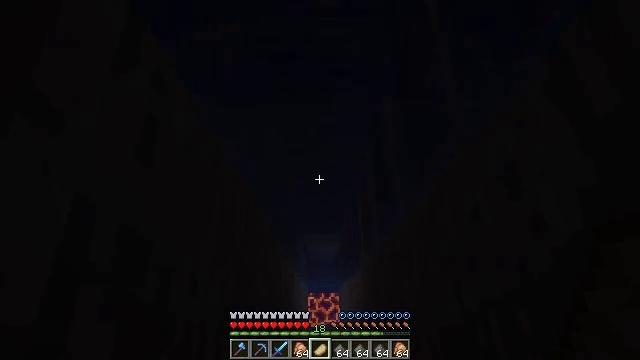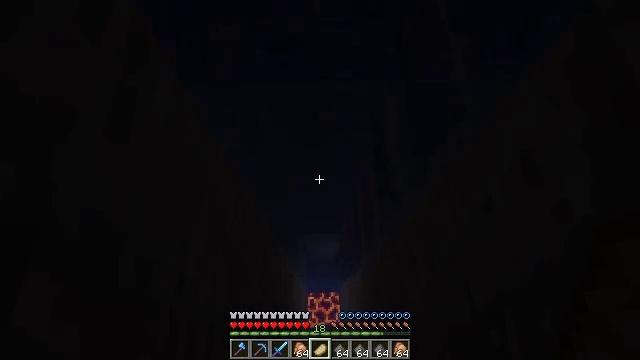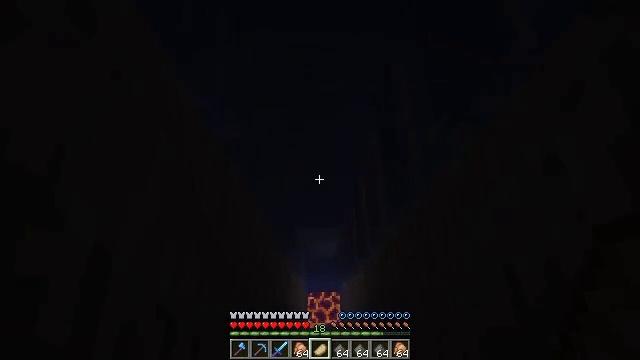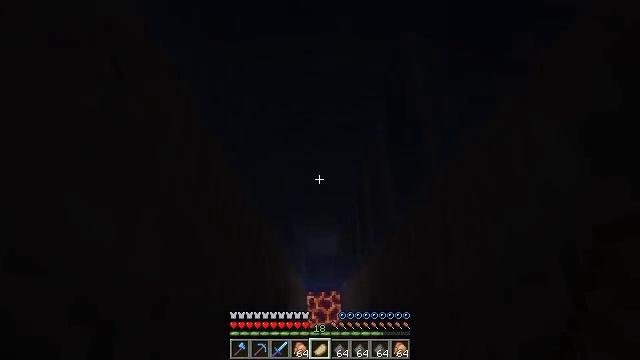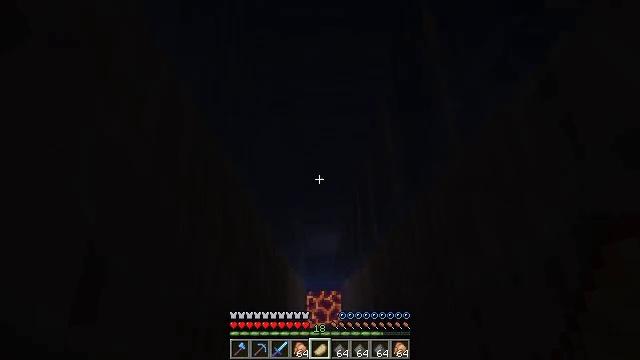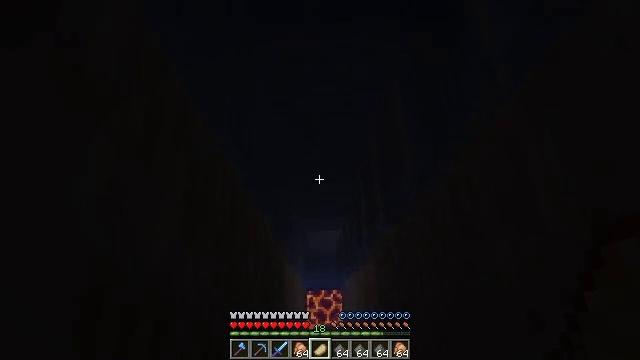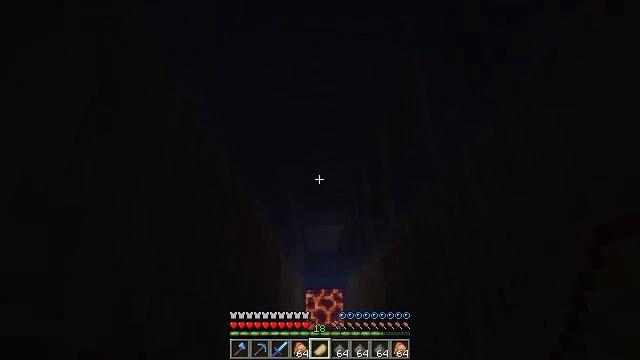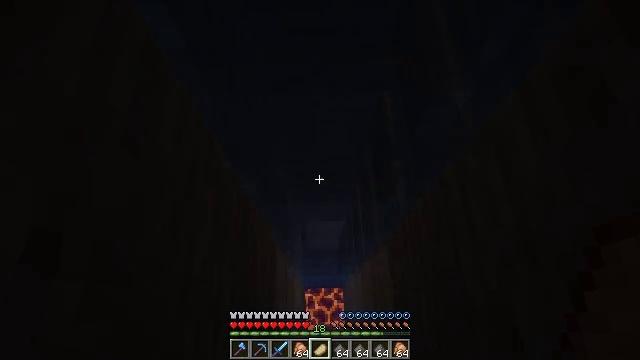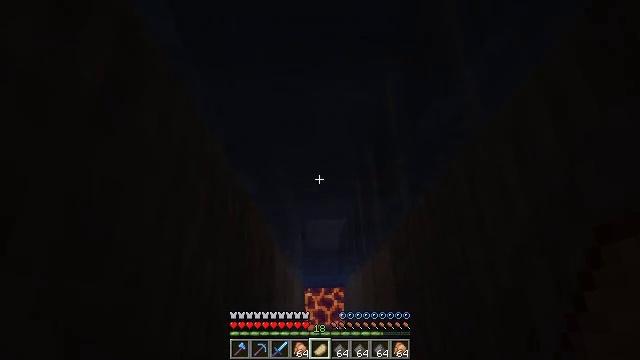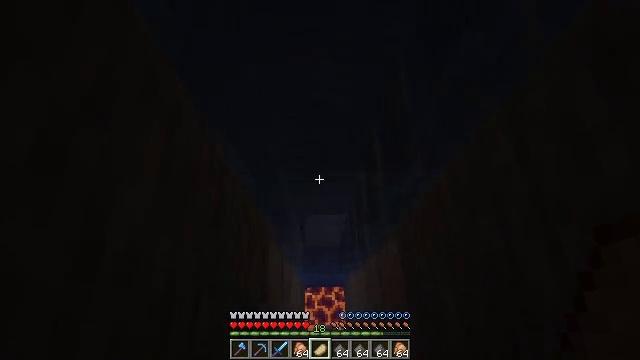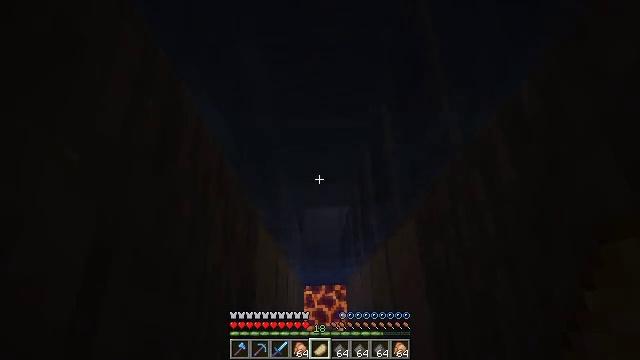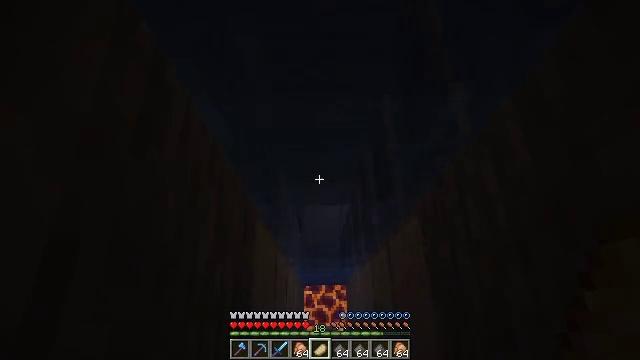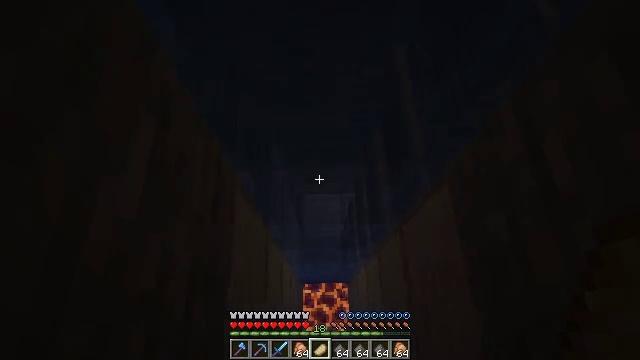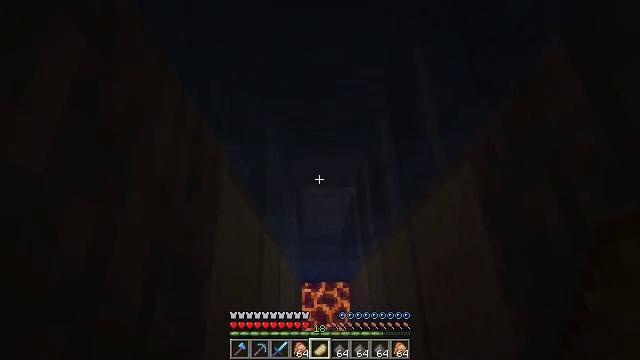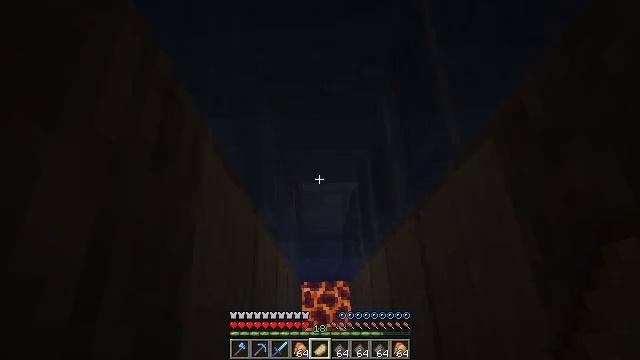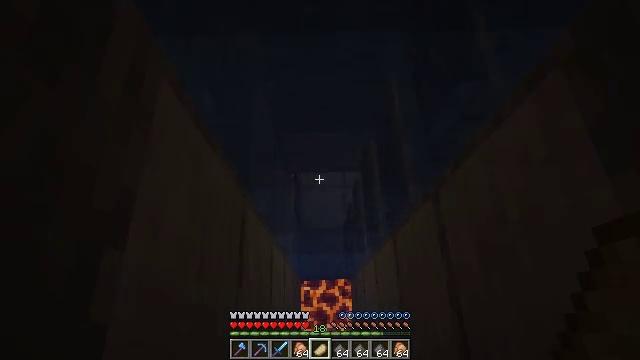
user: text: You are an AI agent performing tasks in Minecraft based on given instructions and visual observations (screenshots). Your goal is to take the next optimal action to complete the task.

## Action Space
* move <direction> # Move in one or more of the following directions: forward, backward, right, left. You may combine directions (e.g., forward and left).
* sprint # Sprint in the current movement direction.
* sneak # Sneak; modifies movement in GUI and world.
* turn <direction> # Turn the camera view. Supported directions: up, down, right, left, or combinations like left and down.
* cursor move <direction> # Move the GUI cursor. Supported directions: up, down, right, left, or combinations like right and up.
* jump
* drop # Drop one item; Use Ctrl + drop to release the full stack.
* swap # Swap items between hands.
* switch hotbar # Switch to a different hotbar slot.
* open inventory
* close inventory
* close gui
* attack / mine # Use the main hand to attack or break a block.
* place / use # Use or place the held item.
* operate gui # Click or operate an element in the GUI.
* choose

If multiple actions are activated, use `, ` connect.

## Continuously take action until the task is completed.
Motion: motion action
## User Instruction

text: Gather the shulker box for storage.
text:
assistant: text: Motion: sneak
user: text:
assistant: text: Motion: sneak
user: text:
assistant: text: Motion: sneak
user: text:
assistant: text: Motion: sneak
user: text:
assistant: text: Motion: sneak
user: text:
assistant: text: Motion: sneak
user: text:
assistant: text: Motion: sneak
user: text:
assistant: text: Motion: sneak
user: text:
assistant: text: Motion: sneak
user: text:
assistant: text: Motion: sneak
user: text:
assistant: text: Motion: sneak
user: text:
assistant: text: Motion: sneak
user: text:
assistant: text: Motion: sneak
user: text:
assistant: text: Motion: sneak
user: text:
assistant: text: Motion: sneak
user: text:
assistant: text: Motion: sneak
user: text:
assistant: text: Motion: sneak
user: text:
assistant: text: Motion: sneak
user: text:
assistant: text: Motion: sneak
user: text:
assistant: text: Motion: sneak
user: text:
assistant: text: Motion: sneak
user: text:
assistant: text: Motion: sneak
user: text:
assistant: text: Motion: move forward, sneak
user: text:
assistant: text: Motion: move forward, sneak, turn up
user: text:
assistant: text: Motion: move forward, sneak
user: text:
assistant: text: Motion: move forward, sneak
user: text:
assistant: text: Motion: move forward, sneak, turn up
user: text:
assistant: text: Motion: move forward, sneak, turn up
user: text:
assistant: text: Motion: move forward, turn up
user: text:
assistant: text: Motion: move forward, turn up